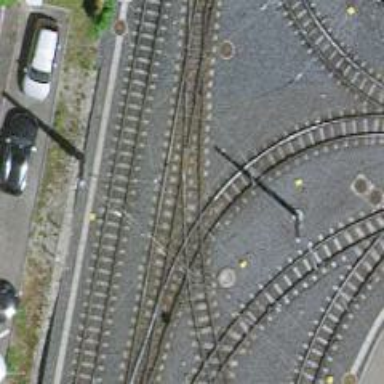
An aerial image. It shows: Tram railway with one track and electrified contact line.